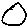
Label: circle